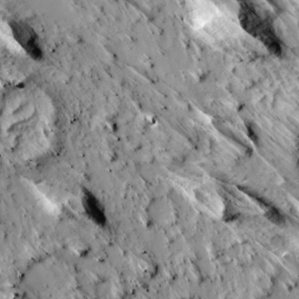
Label: non_frost